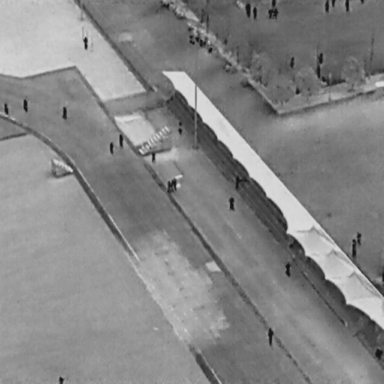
There are 25 objects shown in the infrared image, including 22 People, and three DontCares.